八年级 · 组合几何学
已知: 如图, $A B / / D E, A B=D E, A F=D C$. 求证: $\angle B=\angle E$.

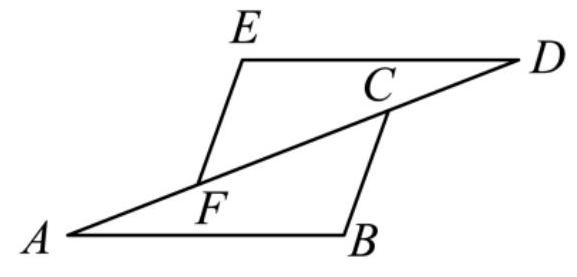
答案: 证明: $\because A B / / D E$,

$\therefore \angle A=\angle D$,

$\because A F=D C$,

$\therefore A F+C F=D C+C F$

即 $A C=D F$

在 $\triangle A B C$ 与 $\triangle D E F$ 中

$\left\{\begin{array}{l}A C=D F \\ \angle A=\angle D, \\ A B=D E\end{array}\right.$

$\therefore \triangle A B C \cong \triangle D E F(\mathrm{SAS})$,

$\therefore \angle B=\angle E$.